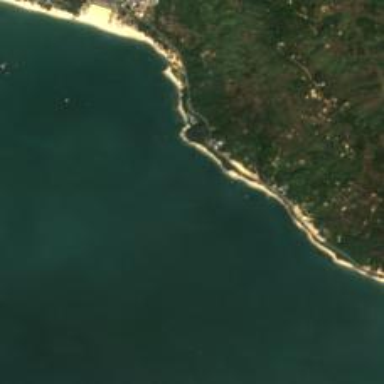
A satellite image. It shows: Breathtaking coastline.